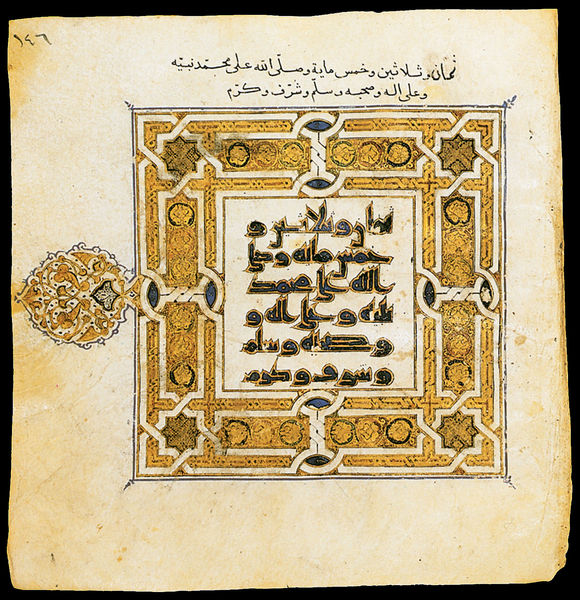
Titel: Qur`an Manuscript
Institution: Istanbul, Universitätsbibliothek
Schlagwörter: blau, kopf, weiß, gelb, beige, muster, ornament, band, geschichte, knoten, rahmen, gold, blatt, schrift, papier, farbe, bank, ornamente, foto, buch, glaube, orient, seite, text, buchseite, pergament, arabisch, viereckig, glauben, quadrat, islam, verziehrt, handschrift, tradition, buchmalerei, iran, persisch, koran, allah, farsi, gilb, traditionell, 137, islamische buchmalerei